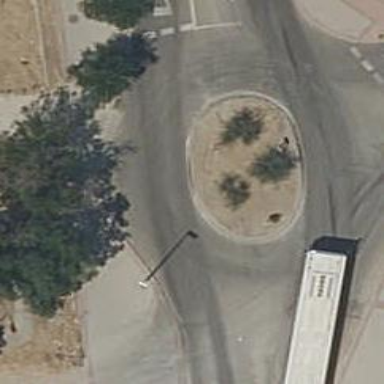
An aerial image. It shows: Tertiary road that leads to roundabout.